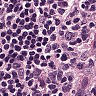
Metastatic tissue present: no